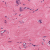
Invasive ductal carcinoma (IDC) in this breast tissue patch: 0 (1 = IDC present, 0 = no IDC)